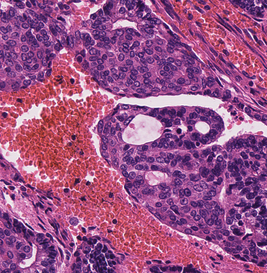
Tumor epithelial tissue: yes
Tumor-associated stroma tissue: yes
Normal tissue: no